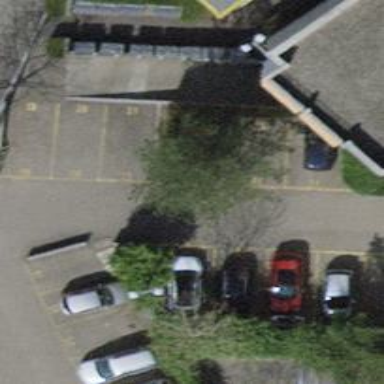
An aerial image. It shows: Bollard.